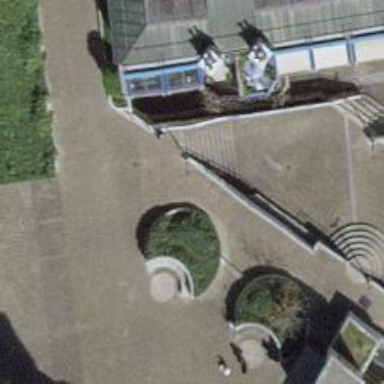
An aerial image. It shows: Set of concrete steps.